Question: I have two divs, one starts empty, the other has some predefined items. On clicking items in one list, the other list gets items added to it.
What I would like to achieve is to animate items from one list to appear to physically move to the other. (I would like items to move from right to left). I don't know too much about CSS animations, or AngularJS animation. In jQuery, I could just call $().animate() on the div id to modify the properties.

How would I go about doing the same thing in AngularJS?
JS:
'''
var app = angular.module('app', []);
app.controller('Ctrl', function ($scope) {
$scope.selectedItems = [];
$scope.items = ['a', 'b', 'c'];
});
'''
HTML:
'''
<div ng-controller="Ctrl">
<div class='container'>
<div class='inline selected-container' >
<div ng-repeat='selected in selectedItems track by $index'> <!-- I would like items to appear here after items from other container have finished moving -->
{{selected}}
</div>
</div>
<div class="inline">
<!-- I would like to push these items left on click -->
<div class='inline box' ng-repeat="item in items" ng-click="selectedItems.push(item);">
{{item}}
</div>
</div>
</div>
</div>
'''
Here is a link to what I have so far:
<URL>
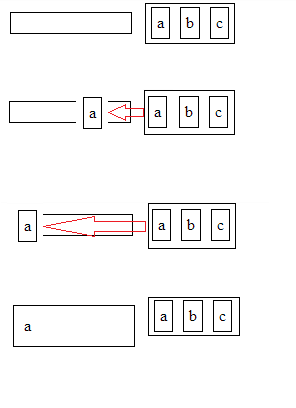
Answer: I read a decent explanation of ng-animate on this page : <URL>
Essentially, you need to define animations in your CSS, then attach ng-enter and ng-leave to your classes which you want to implement those animations.
'''
/* Define your Animation , or just download animate.css which has all these defined*/
@-webkit-keyframes fadeOutLeft {
0% {
opacity: 1;
-webkit-transform: translateX(0);
transform: translateX(0);
}
100% {
opacity: 0;
-webkit-transform: translateX(-20px);
transform: translateX(-20px);
}
}
@keyframes fadeOutLeft {
0% {
opacity: 1;
-webkit-transform: translateX(0);
-ms-transform: translateX(0);
transform: translateX(0);
}
100% {
opacity: 0;
-webkit-transform: translateX(-20px);
-ms-transform: translateX(-20px);
transform: translateX(-20px);
}
}
.fadeOutLeft {
-webkit-animation-name: fadeOutLeft;
animation-name: fadeOutLeft;
}
'''
You have to attach animations to your elements in the CSS:
'''
/* Apply your animation, which will run on ng-repeat, ng-hide, ng-show, etc */
.item {
/* this is the element you're animating */
}
.item.ng-enter { /* attach ng-enter */
-webkit-animation: fadeInLeft 1s;
-moz-animation: fadeInLeft 1s;
-ms-animation: fadeInLeft 1s;
animation: fadeInLeft 1s;
}
.item.ng-leave { /* attach ng-leave */
-webkit-animation: fadeOutLeft 1s; /* */
-moz-animation: fadeOutLeft 1s;
-ms-animation: fadeOutLeft 1s;
animation: fadeOutLeft 1s;
}
'''
Updated:
<URL>